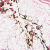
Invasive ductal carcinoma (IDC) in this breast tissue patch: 0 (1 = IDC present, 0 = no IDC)